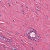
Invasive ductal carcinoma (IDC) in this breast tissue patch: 0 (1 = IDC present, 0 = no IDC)